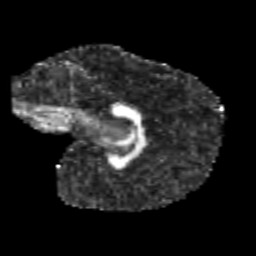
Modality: FA
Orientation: sagittal
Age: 11
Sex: male
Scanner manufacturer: siemens
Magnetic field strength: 3 T
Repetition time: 3.8 s
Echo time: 0.07 s